Aerial crown-view tile of a tropical tree (Barro Colorado Island, Panama), acquired 20241216:
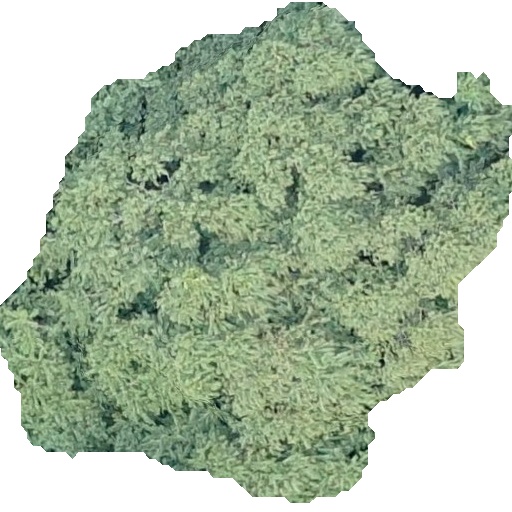
Species: Luehea seemannii
GBIF accepted scientific name: Luehea seemannii
Crown area: 253.628 m²